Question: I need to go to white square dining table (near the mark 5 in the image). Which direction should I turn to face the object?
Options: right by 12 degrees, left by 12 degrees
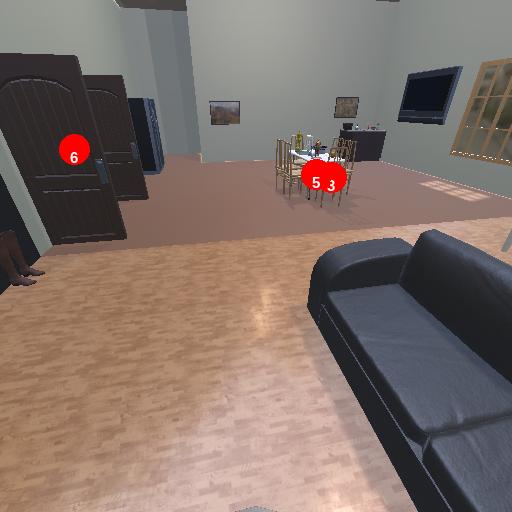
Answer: right by 12 degrees